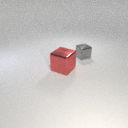
small gray metal cube to the right of large red metal cube